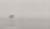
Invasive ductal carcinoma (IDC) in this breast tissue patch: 0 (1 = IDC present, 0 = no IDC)